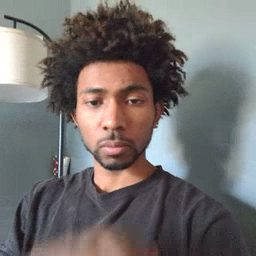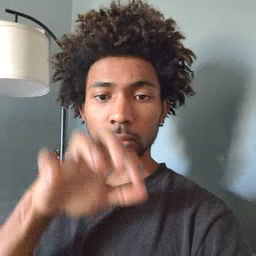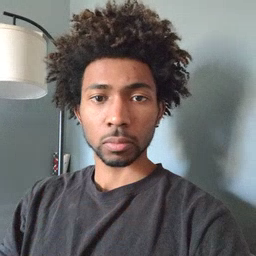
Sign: alligator